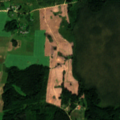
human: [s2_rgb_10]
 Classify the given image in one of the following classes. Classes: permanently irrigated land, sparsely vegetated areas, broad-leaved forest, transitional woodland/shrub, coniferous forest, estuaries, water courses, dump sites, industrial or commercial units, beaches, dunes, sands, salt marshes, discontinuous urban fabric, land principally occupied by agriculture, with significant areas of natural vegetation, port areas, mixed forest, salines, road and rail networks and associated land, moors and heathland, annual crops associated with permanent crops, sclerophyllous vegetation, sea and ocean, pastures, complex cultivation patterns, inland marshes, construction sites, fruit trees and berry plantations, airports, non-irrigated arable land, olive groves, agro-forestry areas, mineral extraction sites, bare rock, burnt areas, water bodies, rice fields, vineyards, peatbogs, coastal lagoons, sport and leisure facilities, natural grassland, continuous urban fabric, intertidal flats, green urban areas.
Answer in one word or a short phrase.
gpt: pastures, complex cultivation patterns, mixed forest, transitional woodland/shrub